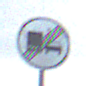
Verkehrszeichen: EndeUeberholverbotKraftfahrzeuge
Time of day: SunriseSunset
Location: Outdoor (Nature)
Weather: PartlyCloudy
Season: NotSpecified
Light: Natural